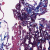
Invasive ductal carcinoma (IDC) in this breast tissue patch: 0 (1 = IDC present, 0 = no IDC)